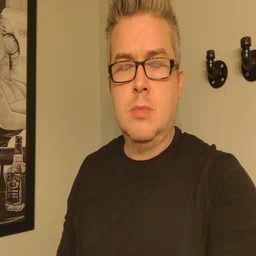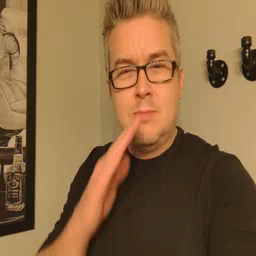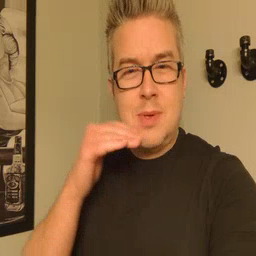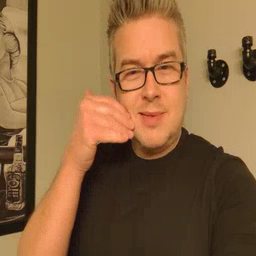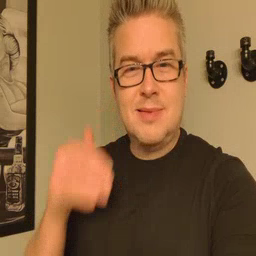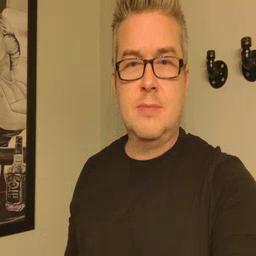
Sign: smile